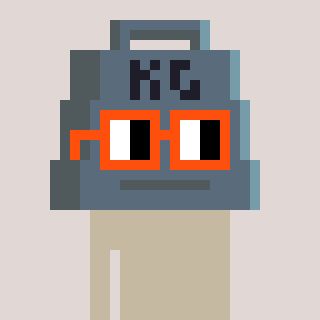
a pixel art character with square orange glasses, a weight-shaped head and a purple-colored body on a warm background